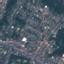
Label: Residential